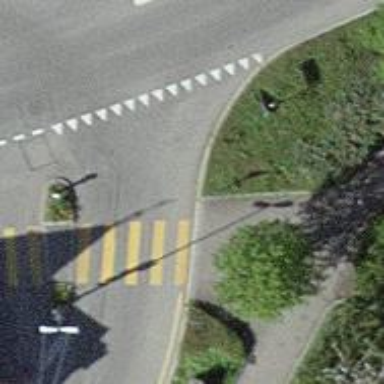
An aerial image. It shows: Asphalt footway with uncontrolled crossing. The crossing has markings.